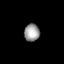
Tissue: lung
Cell type: Fibroblasts
Senescence score: 0.635
Nuclear area (px): 261
Mean DAPI intensity: 155.778